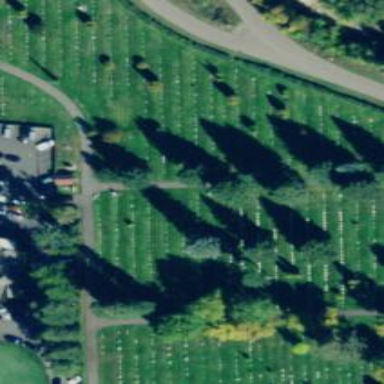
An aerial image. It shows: Cemetery.